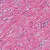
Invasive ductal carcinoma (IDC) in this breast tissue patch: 1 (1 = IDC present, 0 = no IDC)